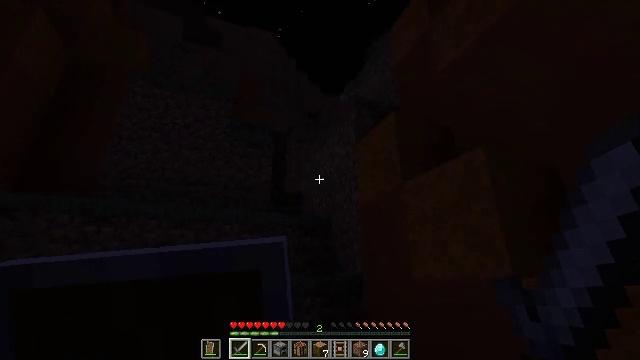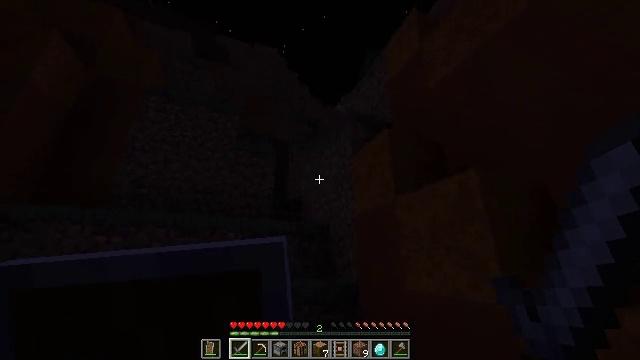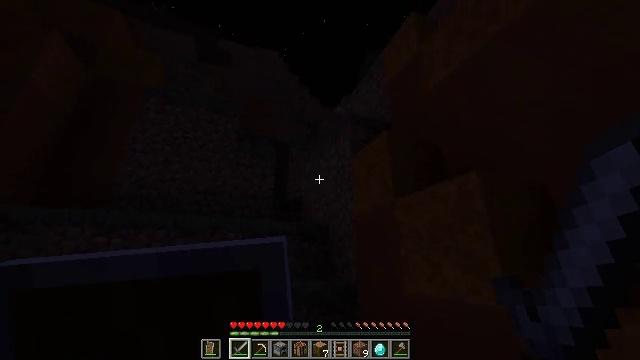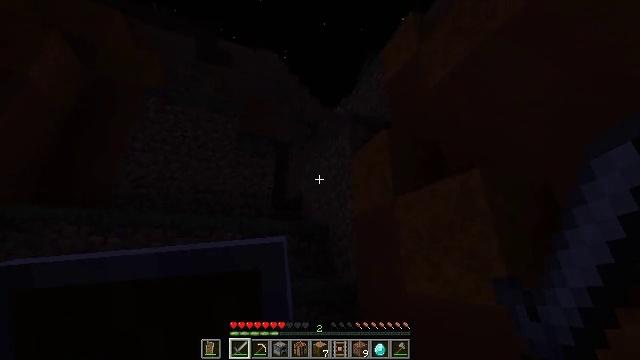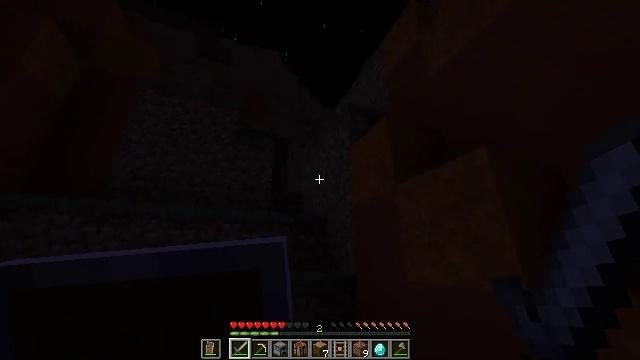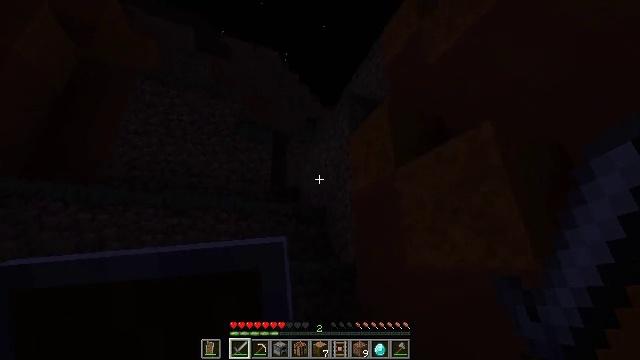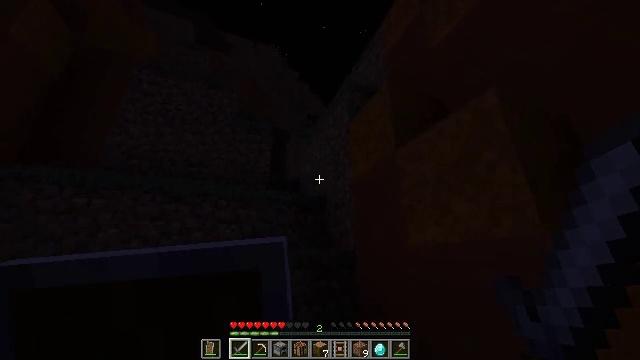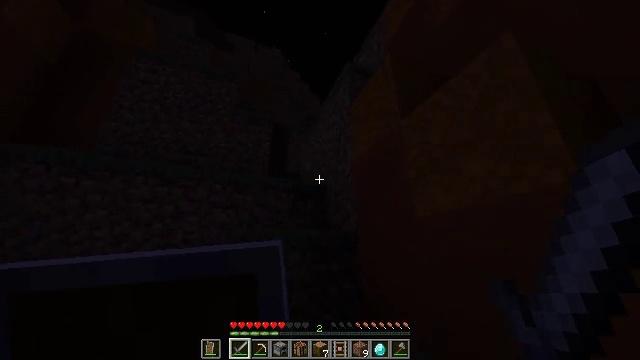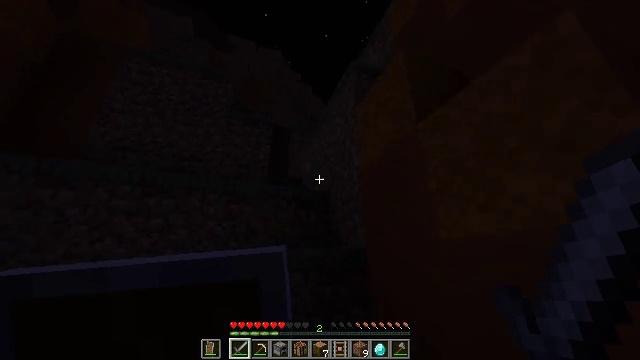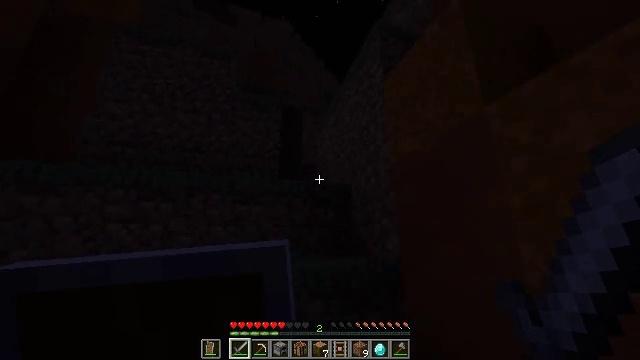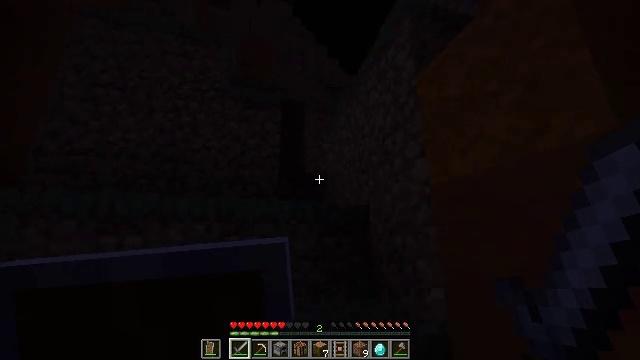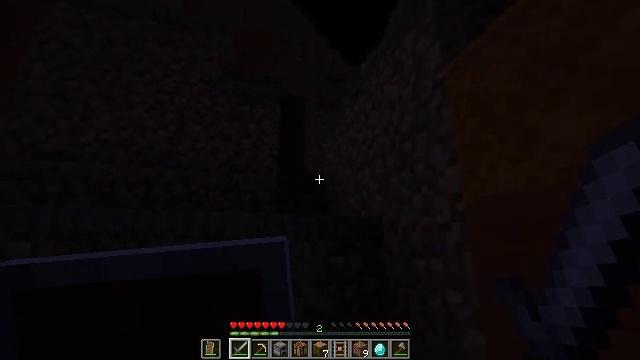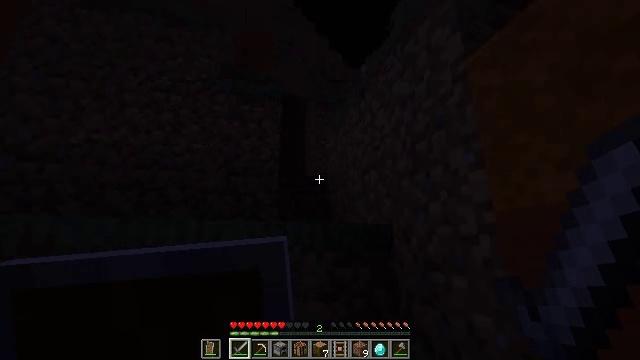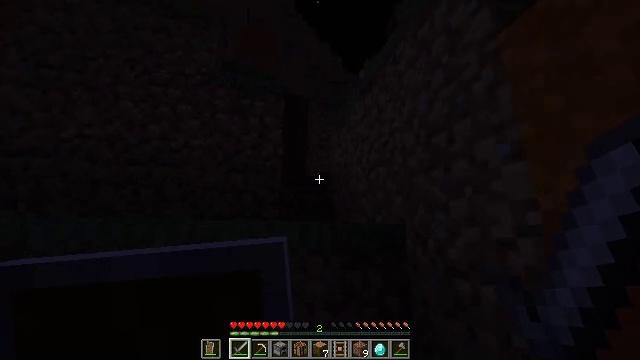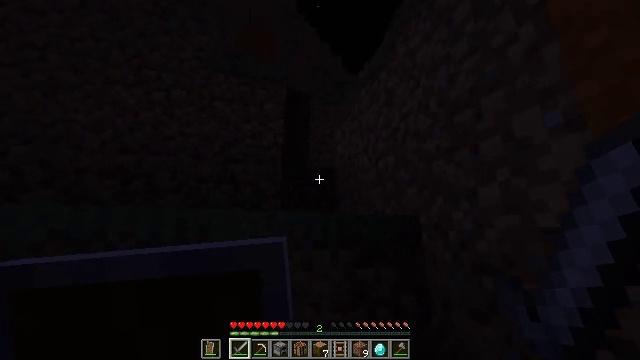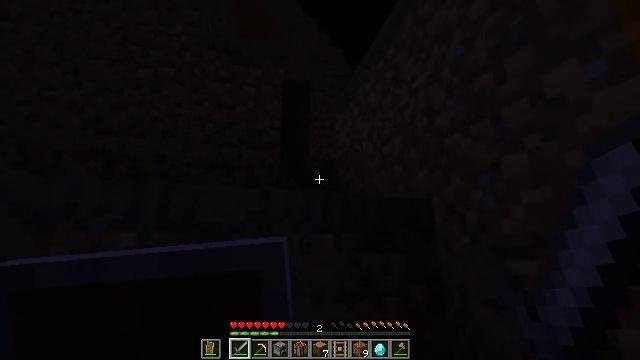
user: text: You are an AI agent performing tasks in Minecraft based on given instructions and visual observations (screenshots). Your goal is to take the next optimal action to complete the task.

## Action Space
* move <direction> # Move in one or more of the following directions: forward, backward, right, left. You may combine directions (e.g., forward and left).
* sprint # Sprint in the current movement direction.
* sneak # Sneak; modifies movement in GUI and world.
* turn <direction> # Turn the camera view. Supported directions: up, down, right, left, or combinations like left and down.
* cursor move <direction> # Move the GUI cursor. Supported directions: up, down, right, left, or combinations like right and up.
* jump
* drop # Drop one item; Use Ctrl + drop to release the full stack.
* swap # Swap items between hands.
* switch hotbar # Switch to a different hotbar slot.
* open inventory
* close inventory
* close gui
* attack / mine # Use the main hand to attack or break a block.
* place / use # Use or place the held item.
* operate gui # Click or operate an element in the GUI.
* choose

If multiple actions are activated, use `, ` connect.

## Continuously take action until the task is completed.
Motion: motion action
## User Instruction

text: Mine the brown terracotta block.
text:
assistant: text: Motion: move forward, sprint, jump
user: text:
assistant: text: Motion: move forward, sprint, jump
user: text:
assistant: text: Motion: move forward, sprint, jump
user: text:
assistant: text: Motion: move forward, sprint, jump
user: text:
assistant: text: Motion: move forward, sprint, jump
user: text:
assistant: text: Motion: move forward, sprint, jump
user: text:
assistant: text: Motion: move forward, sprint, turn up, jump
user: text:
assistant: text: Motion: move forward, sprint, jump
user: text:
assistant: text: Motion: move forward, sprint, turn left and down, jump
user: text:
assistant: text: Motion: move forward, sprint, jump
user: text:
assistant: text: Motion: move forward, sprint, jump
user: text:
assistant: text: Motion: move forward, sprint, jump
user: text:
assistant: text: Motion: move forward, sprint, jump
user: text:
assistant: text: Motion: move forward, sprint, jump
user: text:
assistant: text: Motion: move forward, sprint, jump
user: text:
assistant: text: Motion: move forward, sprint, turn right and up, jump
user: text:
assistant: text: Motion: move forward, sprint, turn right and up, jump
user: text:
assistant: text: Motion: move forward, sprint, turn right, jump
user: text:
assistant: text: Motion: move forward, sprint, turn right, jump
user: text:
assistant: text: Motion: move forward and move left, sprint, turn right, jump
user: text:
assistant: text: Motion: move forward and move left, sprint, jump
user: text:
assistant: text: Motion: move forward and move left, sprint, jump
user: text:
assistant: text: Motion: move forward and move left, sprint, jump
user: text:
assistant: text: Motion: move forward and move left, sprint, jump
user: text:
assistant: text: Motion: move forward and move left, sprint, jump
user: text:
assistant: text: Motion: move forward, sprint, jump
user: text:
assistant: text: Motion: move forward, sprint, jump
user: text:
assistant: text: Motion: move forward, sprint, jump
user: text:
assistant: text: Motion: move forward, sprint, jump
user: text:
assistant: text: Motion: move forward and move left, sprint, jump